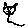
Label: cat